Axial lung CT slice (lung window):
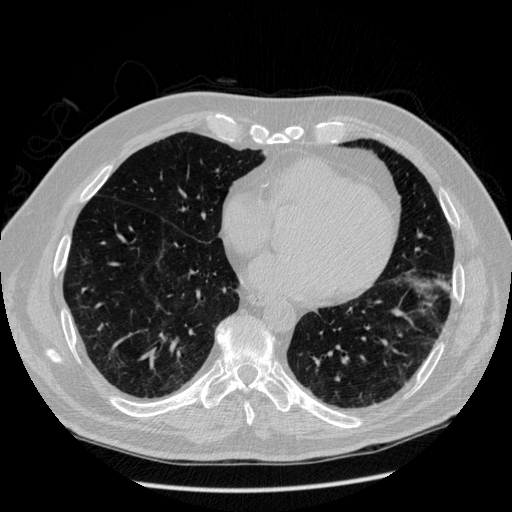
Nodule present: no